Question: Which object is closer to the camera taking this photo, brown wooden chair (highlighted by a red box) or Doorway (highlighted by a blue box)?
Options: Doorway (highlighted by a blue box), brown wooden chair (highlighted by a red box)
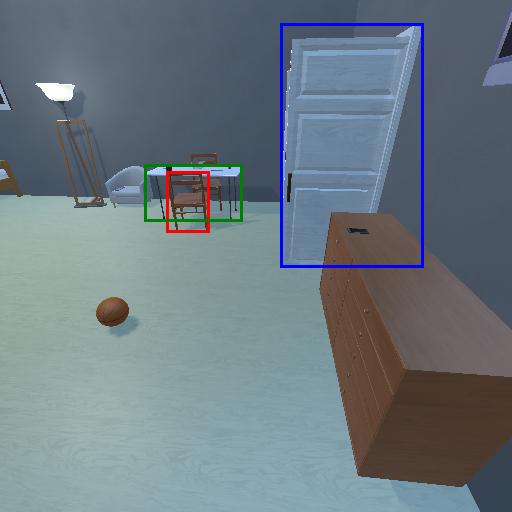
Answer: Doorway (highlighted by a blue box)